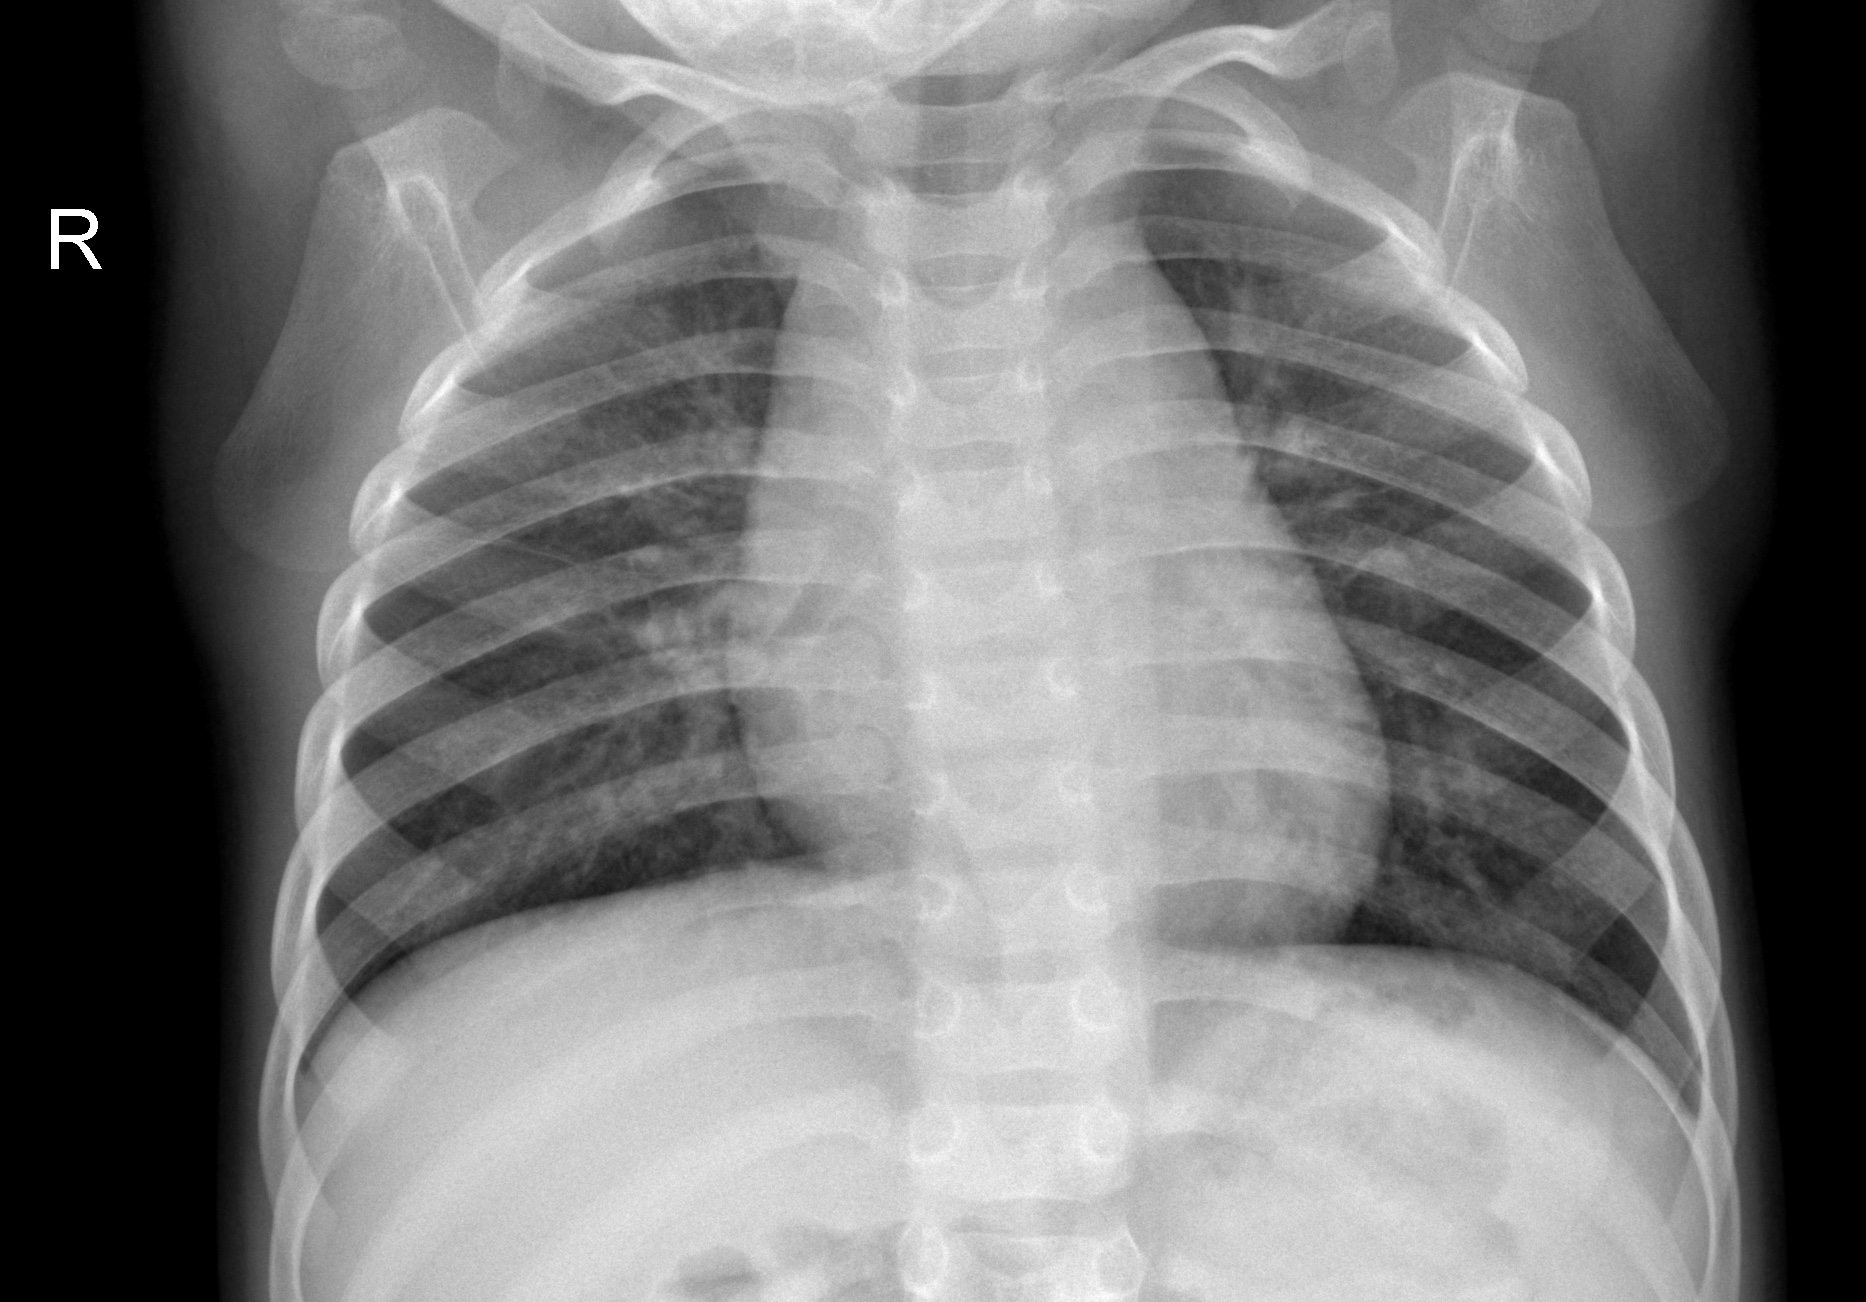
Diagnosis: NORMAL